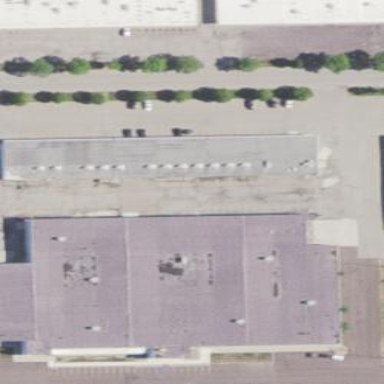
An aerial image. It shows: Office building with storage rental shop.